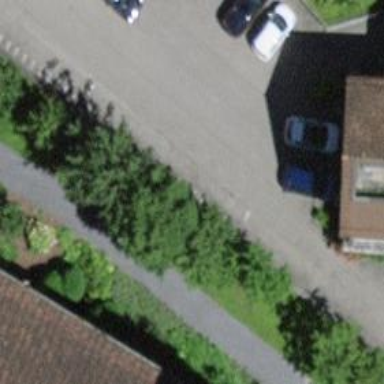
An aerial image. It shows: Bicycle parking area.